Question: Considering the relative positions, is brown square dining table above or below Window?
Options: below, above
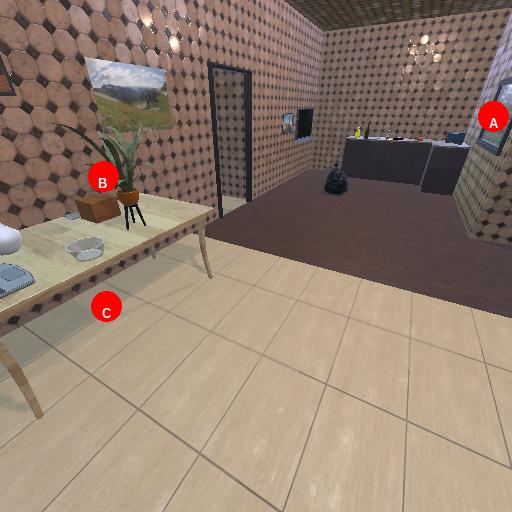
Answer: below